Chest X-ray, AP view. Patient: 47 years old, sex M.
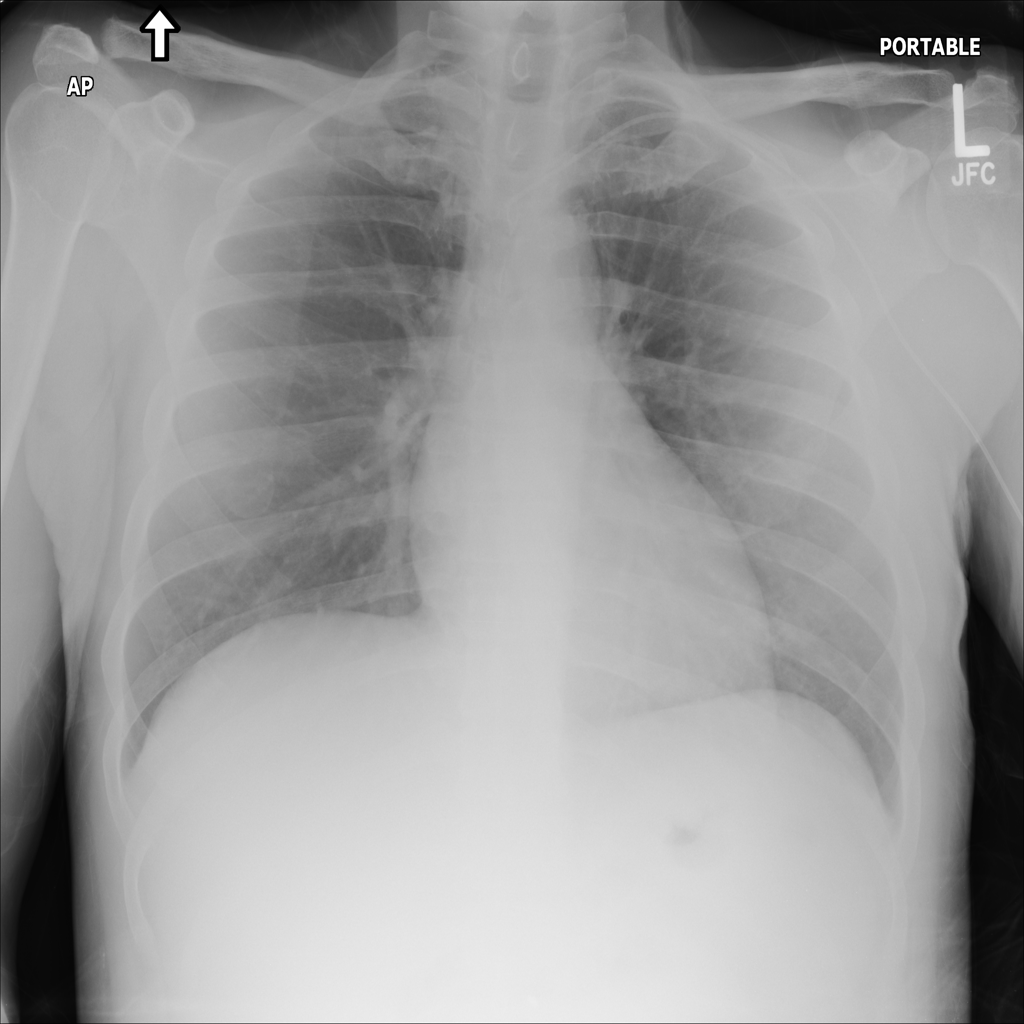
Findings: No Finding